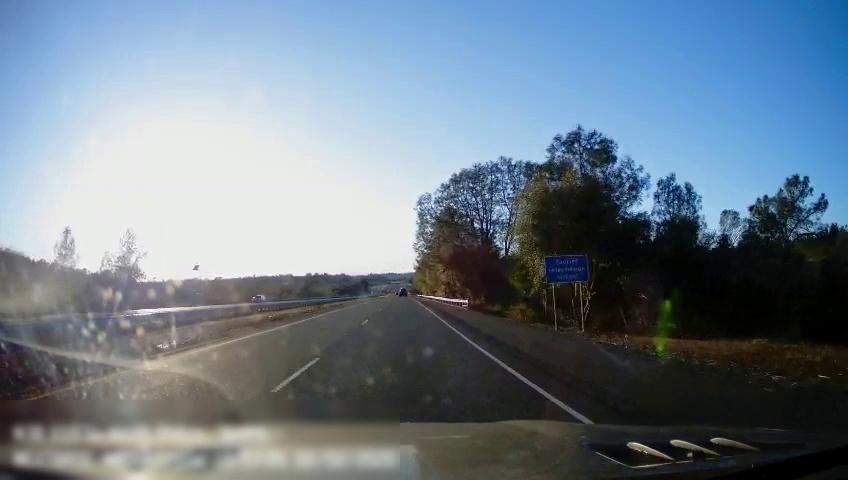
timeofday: Day
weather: Sunny
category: Drivable Space
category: Drivable Space
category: Vehicles | SUV
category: Lanes | Current Lane
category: Lanes | Current Lane
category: Lanes | Alternate Lane
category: Traffic | Signs